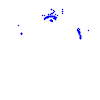
Particle: proton